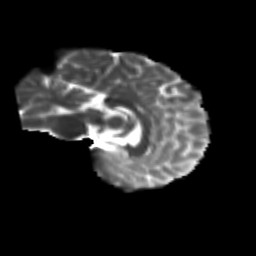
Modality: T2w
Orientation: sagittal
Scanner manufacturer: siemens
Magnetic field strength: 3 T
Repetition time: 9.2 s
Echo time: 0.084 s